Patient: sex F, age 36
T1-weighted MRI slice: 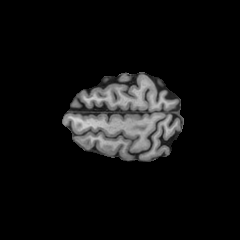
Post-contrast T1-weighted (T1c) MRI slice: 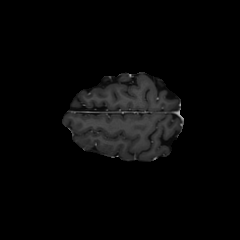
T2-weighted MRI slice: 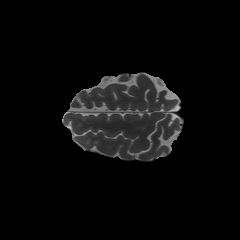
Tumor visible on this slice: no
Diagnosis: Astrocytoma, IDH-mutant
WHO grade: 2